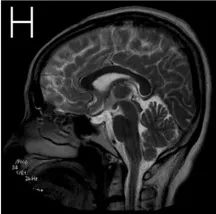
27 months after surgery. Showed complete removal of the lesion, with no sign of recurrence.
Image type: radiology (mri)